Question:
Above image represents the scenario I am trying to solve.
I know from my previous experience that the Progress reporting pattern can be used to solve the problem of keeping the client updated but back then client was communicating to the hub directly, meaning there was no controller or code behind.
In the above image, the problem is that controller needs to do stuff before it can make call to the DB.
Also, the DB returns segments in the form of files, so I added an async filesystemwatcher for notifying me every time a response file gets created.
The goal is to keep feeding client browser with response segments as when you receive it, until we reach the end of responses.
The question is: how do I trigger the signalR Hub from controller / service methods and keep feeding responses to client browser?
UPDATE:
To narrow down the problem
1. My controller calls service method string contents = await _logService. ResponseFileWaiterAsync (myData.guid.ToString());
2. In the ResponseFilewaiterAsync method, when the first file gets created I trigger the hub BroadcastResponseToClient(responseFilePath, hubConnection);
private void BroadcastResponseToClient(string responseFilePath, HubConnection hubConnection)
{
var hub = hubConnection.CreateHubProxy(typeof(string).Name);
hubConnection
.Start()
.ContinueWith(_ => hub.Invoke("UpdateResponseToClient", ResponseHtml));
}
3. The hub reports the responses to client as well as go look for next file until it is done public async Task UpdateResponseToClient(IProgress<string> progress,string filePath)
{
// Clients.Caller.appendReportToPage(ResponseHtml);
string result = await _jbaseLoggingService.ResponseFileWaiterAsync(filePath);
progress.Report(result);
}
Problem: how to trigger a progress report hub from service method / controller?
Where should I complete my request when it is done with updates - should it go back to the controller?
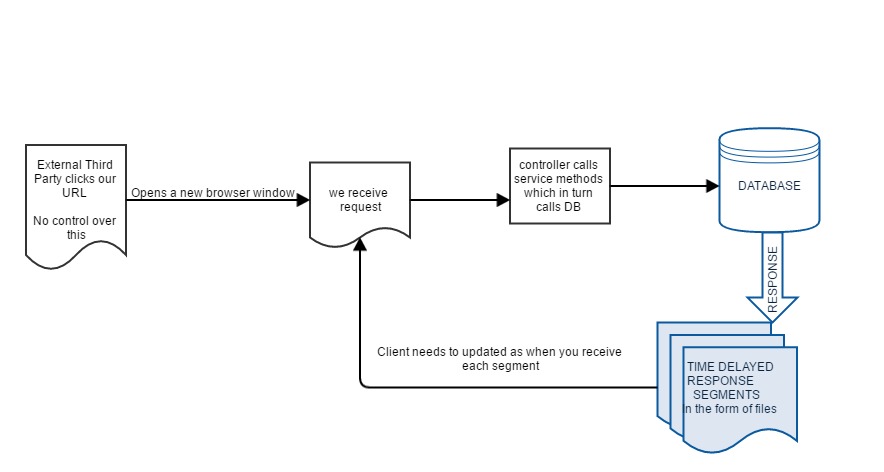
Answer: I think I may have solved my problem. First thing I had to do was to render a empty placeholder client, so that I could start my client side connection (hub connection) and then make a AJAX call to the actual controller method while sending in connection id to the controller.
1. Controller calls service method await _logService.ResponseFileWaiterAsync(myData.guid.ToString(),clientId);
2. Service waits for filewatcher to notify about file created/renamed then reads the contents of the file and communicates it back to client with the help of clientId ResponseFileWaiterAsync(string responseFileName, string clientId)
{
//do stuff
await DropFileHelper.WaitForResponseFileAsync(responseFilePath);
contents = LoadResponseFile(responseFilePath);
//do stuff
Clients.Client(clientId).appendReportToPage(contents);
}
Clients are loaded in the constructor using
'''
Clients = GlobalHost.ConnectionManager.GetHubContext<MyResponseHub>().Clients;
'''
appendReportToPage - is the client callback method
1. MyResponseHub is empty. All I needed was to make sure the SignalR has a hub to work through its magic public class JbaseResponseHub : Hub
{
}
Client side JS
'''
$(function () {
var _clientId;
var hubProxy = $.connection.myResponseHub;
hubProxy.client.appendReportToPage = function (ResponseHtml) {
// Add the message to the page.
$('#responseBody').append( "<p>"+ResponseHtml+"</p>" + '</br></br></br>');
};
$.connection.hub.start()
.done(function () {
//alert('in hub start');
_clientId = $.connection.hub.id;
console.log('Now connected, connection ID=' + $.connection.hub.id);
//alert(_clientId);
$.ajax({
type: 'GET',
url: '/mycontroller/ProcessRequest',
data: { qs: $('#encryptedString').html().trim(), clientId: _clientId },
cache: false,
success: function (result) {
}
});
})
.fail(function(){ console.log('Could not Connect!'); });
});
'''
Lessons learnt
- -
Helpful links
<URL>
<URL>